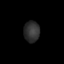
Tissue: skin
Cell type: Epithelial cells
Senescence score: 0.9412
Nuclear area (px): 326
Mean DAPI intensity: 47.979